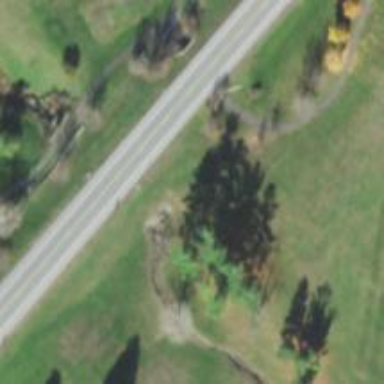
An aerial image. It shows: Trunk highway.